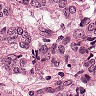
Metastatic tissue present: yes